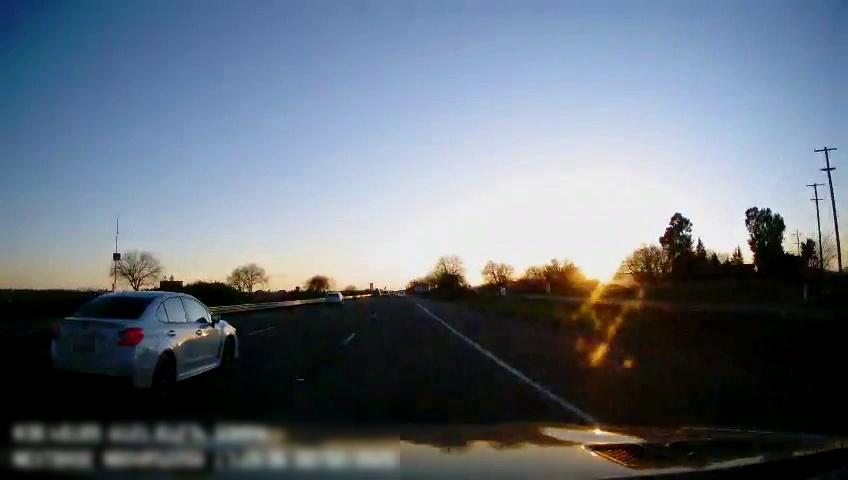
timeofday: Day
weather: Sunny
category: Drivable Space
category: Vehicles | SUV
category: Vehicles | Car
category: Lanes | Alternate Lane
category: Lanes | Current Lane
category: Lanes | Alternate Lane